Interaction volume radius: 10 \u00c5
Interaction volume height: 35 \u00c5
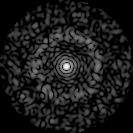
Disorder parameter: 0.8222